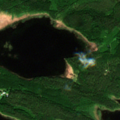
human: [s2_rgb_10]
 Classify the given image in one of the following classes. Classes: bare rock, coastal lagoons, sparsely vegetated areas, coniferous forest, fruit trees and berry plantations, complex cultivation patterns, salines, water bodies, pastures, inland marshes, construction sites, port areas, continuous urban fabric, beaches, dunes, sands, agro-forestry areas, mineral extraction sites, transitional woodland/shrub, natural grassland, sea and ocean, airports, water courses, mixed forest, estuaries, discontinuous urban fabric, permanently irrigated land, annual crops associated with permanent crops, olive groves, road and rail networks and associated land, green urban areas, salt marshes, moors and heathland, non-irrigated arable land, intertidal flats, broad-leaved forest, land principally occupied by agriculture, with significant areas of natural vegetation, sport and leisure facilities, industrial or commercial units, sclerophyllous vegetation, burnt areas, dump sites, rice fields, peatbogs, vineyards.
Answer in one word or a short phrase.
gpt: coniferous forest, mixed forest, inland marshes, water bodies